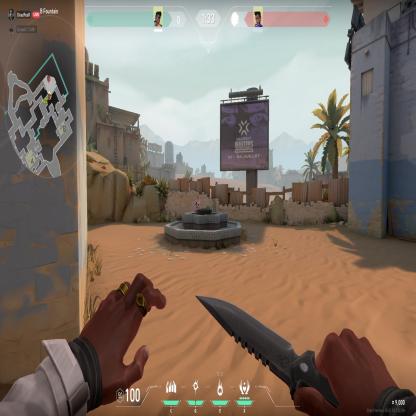
Label: enemy